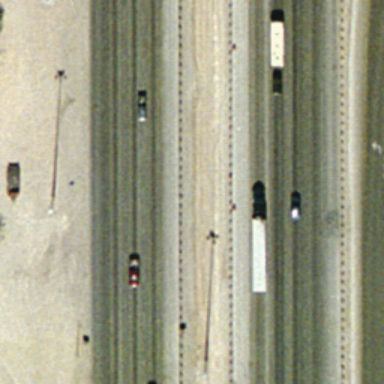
There are two straight freeways closed together .